高一 · 变换几何
设集合 $A=B=\{(x, y) \mid x, y \in \mathbf{R}\}, f$ 是 $A$ 到 $B$ 的一个映射, 并且满足: $(x, y) \rightarrow(-x y, x-y)$.

(1)求 $B$ 中的元素 $(3,-4)$ 在 $A$ 中的原像;

(2)试探索 $B$ 中哪些元素在 $A$ 中存在原像;

(3)求 $B$ 中元素 $(a, b)$ 在 $A$ 中有且只有一个原像时, $a, b$ 所满足的关系.
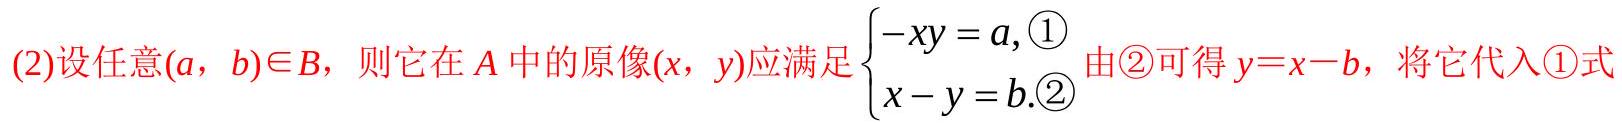
答案: (1)设 $(x, y)$ 是 $B$ 中的元素(3, -4)在 $A$ 中的原像, $\therefore\left\{\begin{array}{l}-x y=3, \\ x-y=-4,\end{array}\right.$ 解得 $\left\{\begin{array}{l}x=-1, \\ y=3\end{array}\right.$ 或 $\left\{\begin{array}{l}x=-3, \\ y-1 .\end{array} \therefore(3,-4)\right.$ 在 $A$ 中的原像有两个, 分别为 $(-1,3)$ 与 $(-3,1)$.

并化简得 $x^{2}-b x+a=0$ (3).当且仅当 $\Delta=b^{2}-4 a \geqslant 0$ 时, 方程(3)有实数解, 因此只有当 $B$ 中的元素 $(a, b)$ )满足 $b^{2}-4 a \geqslant 0$ 时, 在 $A$ 中才有原像.

(3)由以上(2)的解题过程可知: 只有当 $B$ 中的元素 $(a, b)$ 满足 $b^{2}=4 a$ 时, 它在 $A$ 中有且只有一个原像.